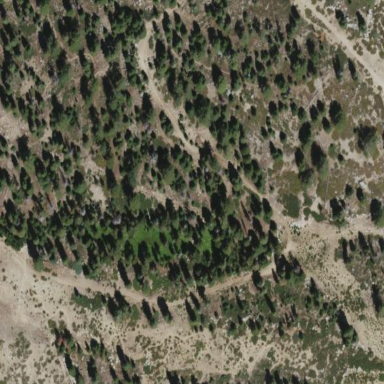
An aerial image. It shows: Forest with evergreen needle-leaved trees that produce timber and wood.